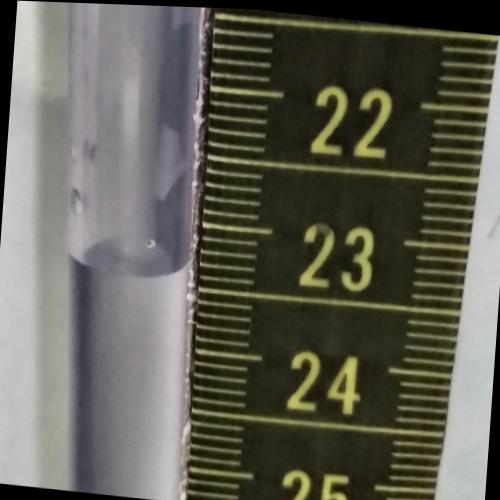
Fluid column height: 23.4 cm